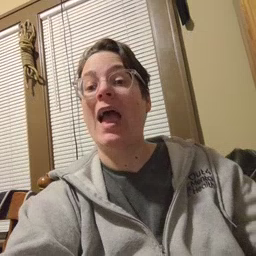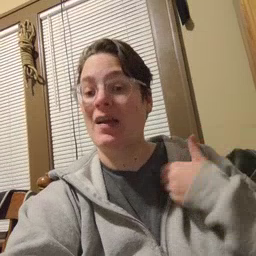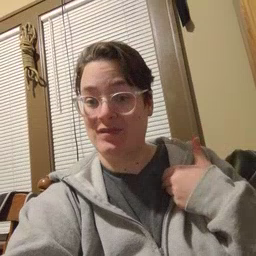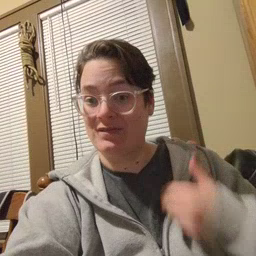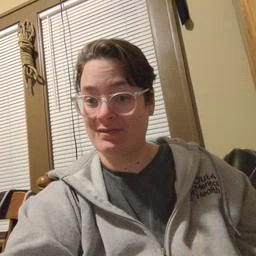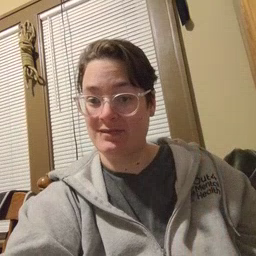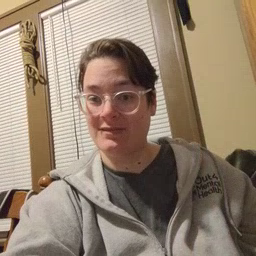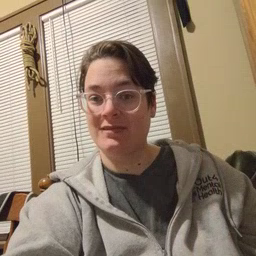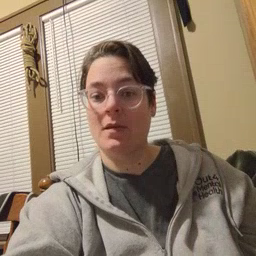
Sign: have